Question: I want to show only the last updated data as indicated below:

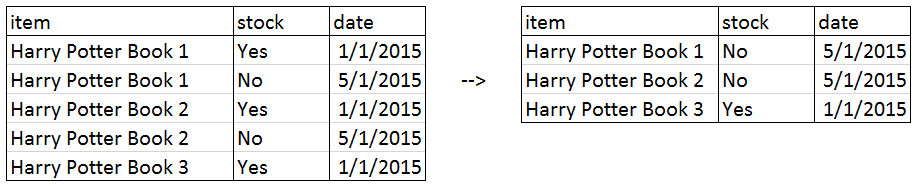
Answer: First step is same as pnuts:
Extract a unique list of the Harry Potter entries. For example by selecting that column (assumed to be ColumnA), DATA > Sort & Filter, Advanced, Copy to another location, check Unique records only and select appropriate values for List range: and Copy to:.
Say this list is now in E2:E4 and your original list is in A2:C6:
In cell F2, get the latest dates with the below formula -- USE CTRL + SHIFT + ENTER for these:
'''
=MAX(IF(($A$2:$A$6=E2),($C$2:$C$6)))
'''
In cell G2, get the value associated with the date and the book with the below formula -- USE CTRL + SHIFT + ENTER again:
'''
=INDEX($B$2:$B$6,MATCH($E2,IF($C$2:$C$6=$F2,$A$2:$A$6),0))
'''